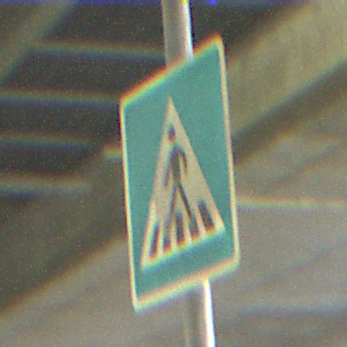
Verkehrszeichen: FussgaengerueberwegRechts
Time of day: NotSpecified
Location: Indoor (Special)
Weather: NotSpecified
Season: NotSpecified
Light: Artificial